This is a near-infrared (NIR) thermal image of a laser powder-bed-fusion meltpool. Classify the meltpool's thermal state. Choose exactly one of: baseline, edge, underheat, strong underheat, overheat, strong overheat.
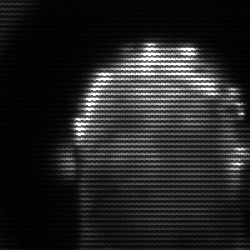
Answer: baseline